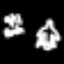
Label: airplane